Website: macys
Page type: billing-address
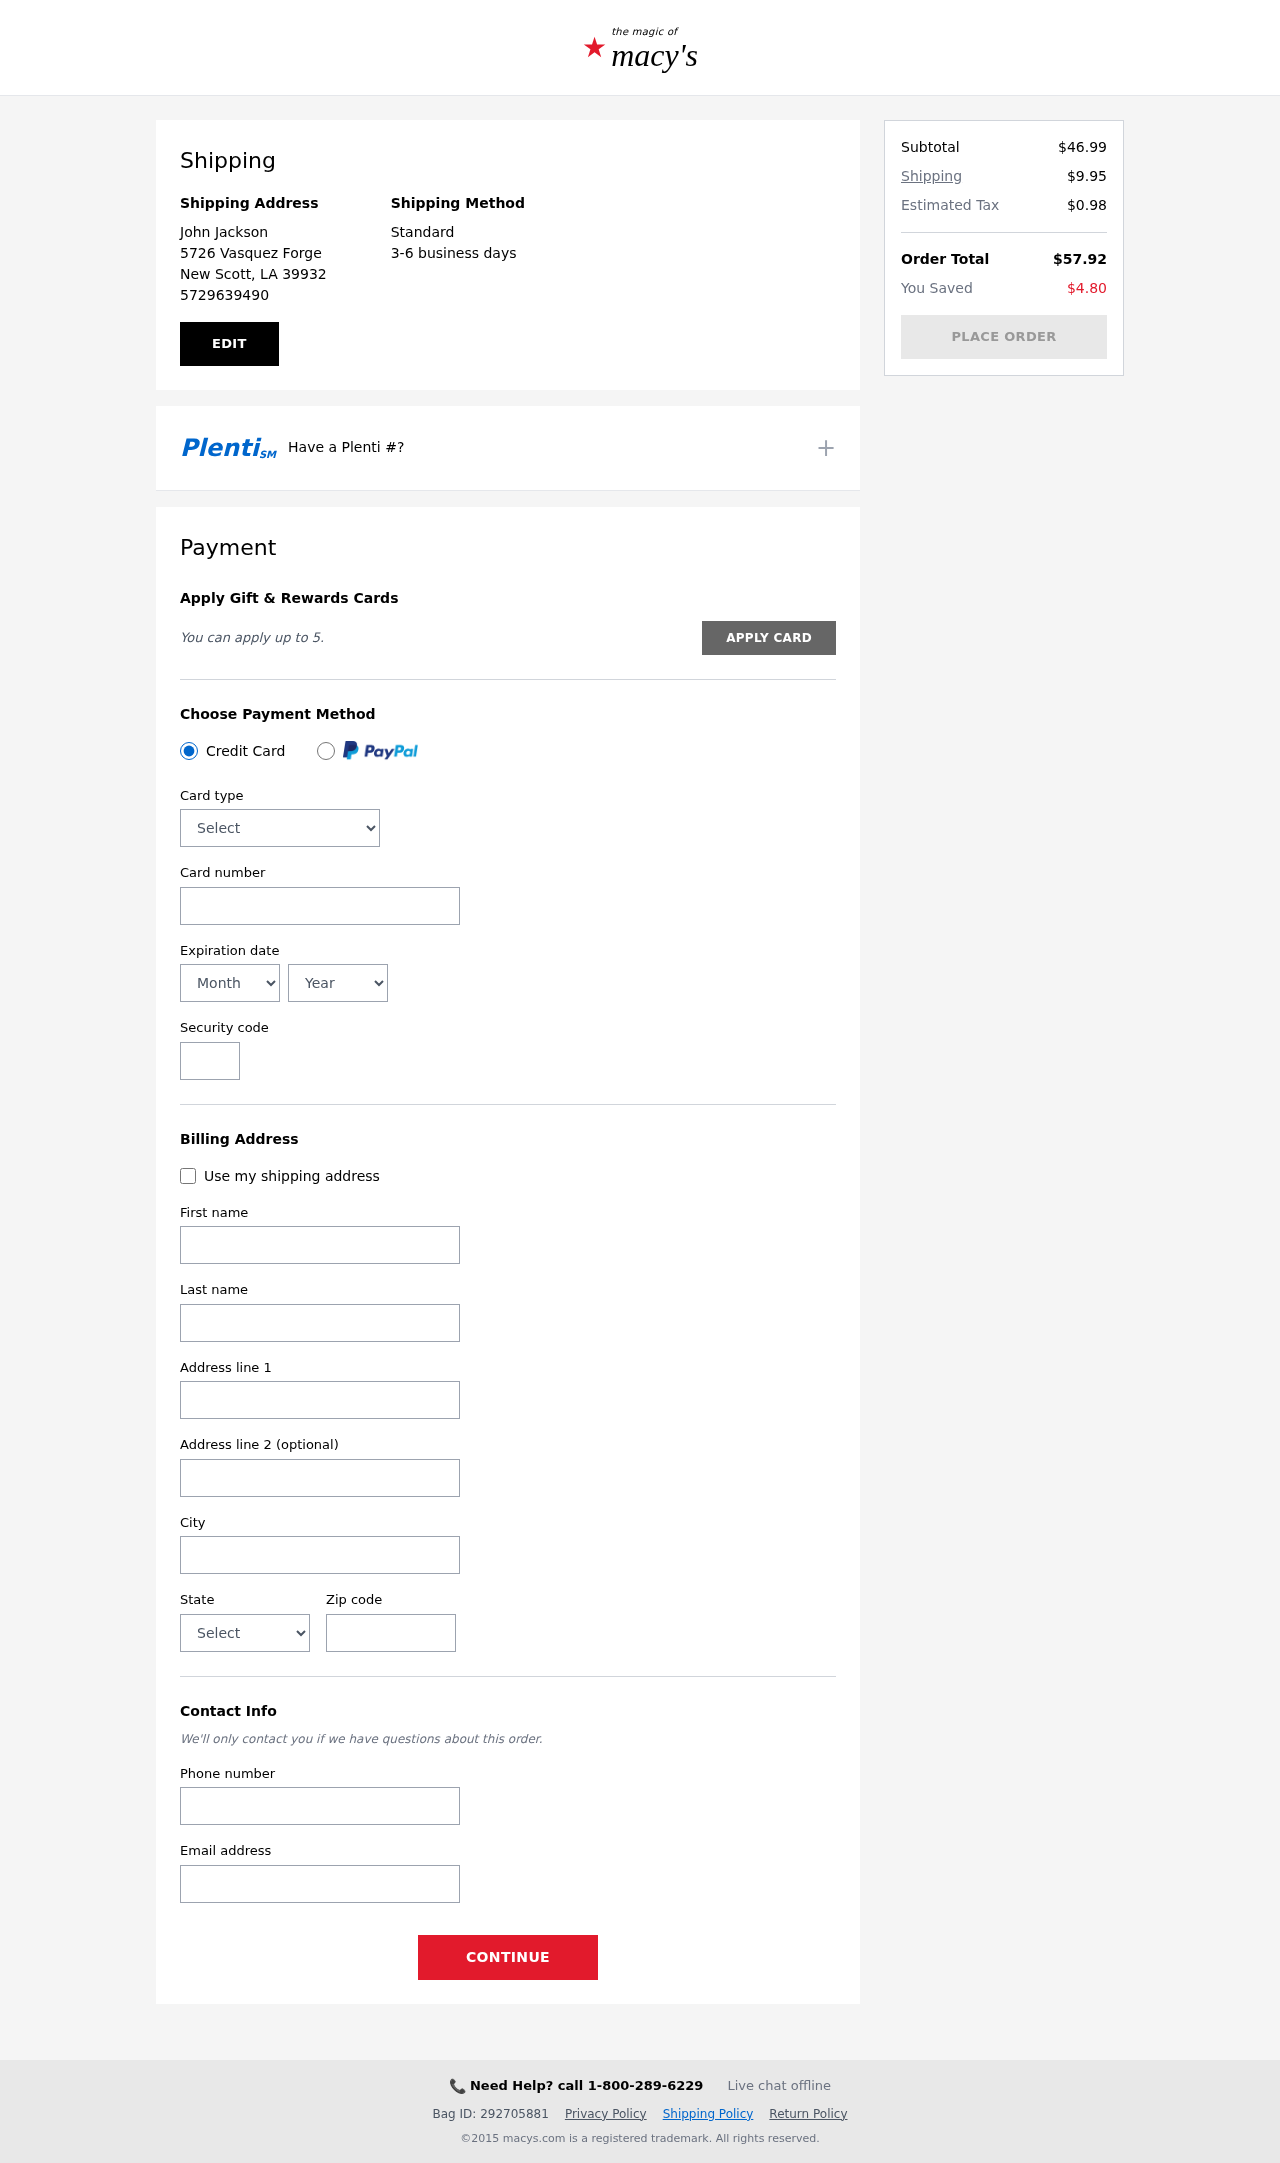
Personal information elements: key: PII_CARD_CVV
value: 353
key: PII_CARD_EXPIRY_MONTH
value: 01
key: PII_CARD_EXPIRY_YEAR
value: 26
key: PII_CARD_NUMBER
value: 6567 1356 3113 2558
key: PII_CARD_TYPE
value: Discover
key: PII_CITY
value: New Scott
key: PII_CITY_STATE_ZIP
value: New Scott, LA 39932
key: PII_EMAIL
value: johnjackson@hotmail.com
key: PII_FIRSTNAME
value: John
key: PII_FULLNAME
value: John Jackson
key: PII_LASTNAME
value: Jackson
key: PII_PHONE
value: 5729639490
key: PII_POSTCODE
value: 39932
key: PII_STATE
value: Louisiana
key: PII_STREET
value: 5726 Vasquez Forge
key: PII_STREET2
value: Suite 651
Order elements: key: ORDER_SUBTOTAL
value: $46.99
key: ORDER_SHIPPING_COST
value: $9.95
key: ORDER_TAX
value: $0.98
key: ORDER_TOTAL
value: $57.92
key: ORDER_SAVINGS
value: $4.80